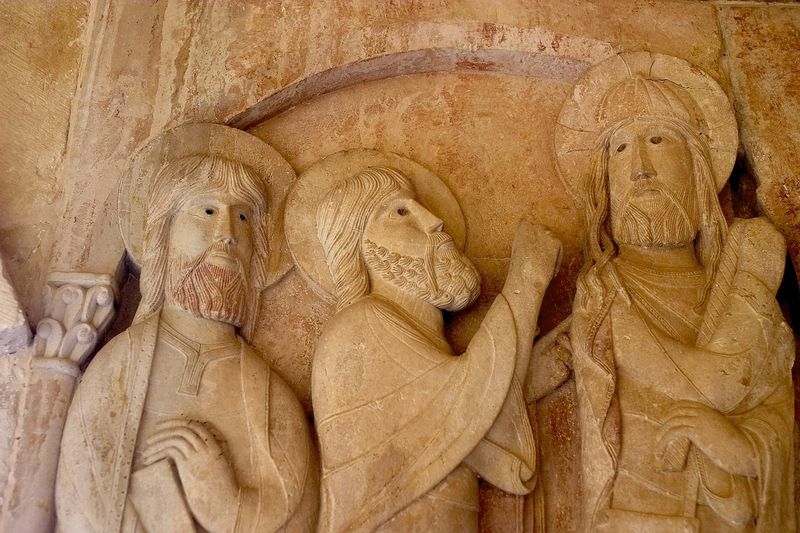
Titel: S. Domingo de Silos
Standort: Burgos (EU - E)
Schlagwörter: umhang, braun, köpfe, marmor, männer, nase, säule, bart, bärte, arme, augen, falten, stein, hände, haare, drei, gewänder, locken, skulptur, relief, bogen, fassade, figuren, detail, brot, bildhauerei, plastik, foto, heiligenschein, sandstein, jesus, mittelalter, schriftrolle, heilige, apostel, glorien, 3